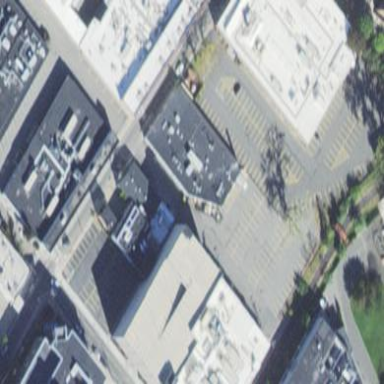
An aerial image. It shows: Flat-roofed commercial building with black roof.